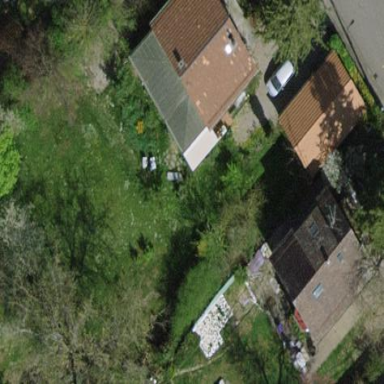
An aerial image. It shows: Garden surrounded by fence.